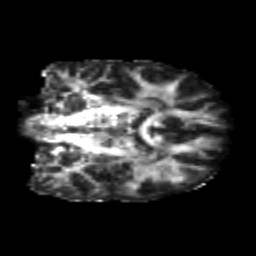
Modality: FA
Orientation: coronal
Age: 24
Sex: female
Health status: healthy
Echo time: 0.074 s